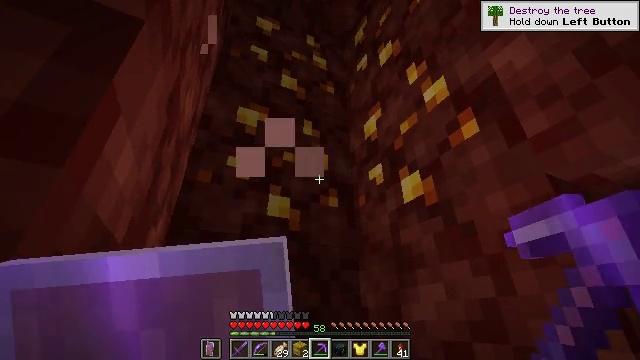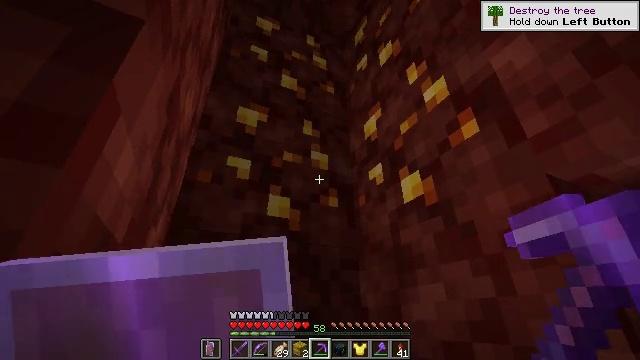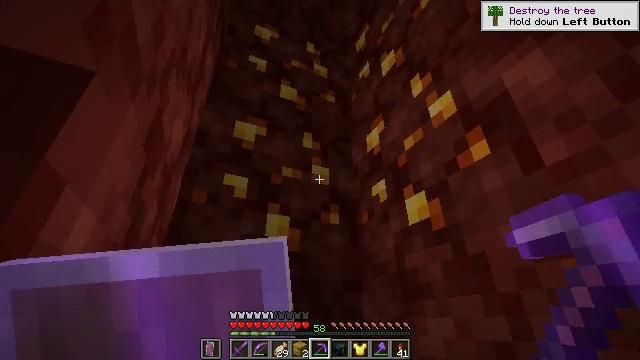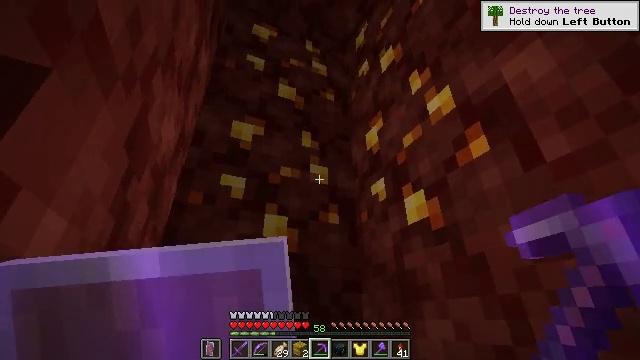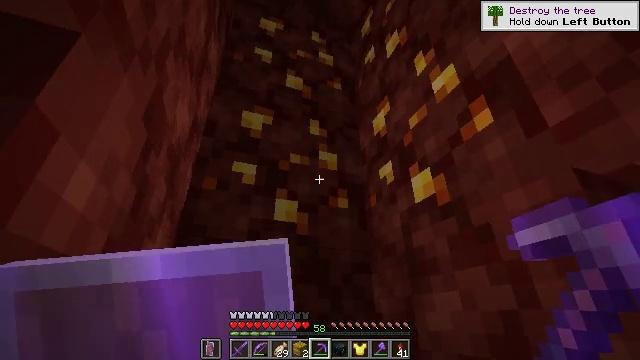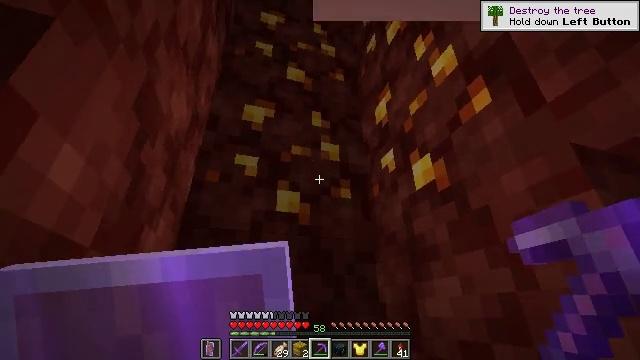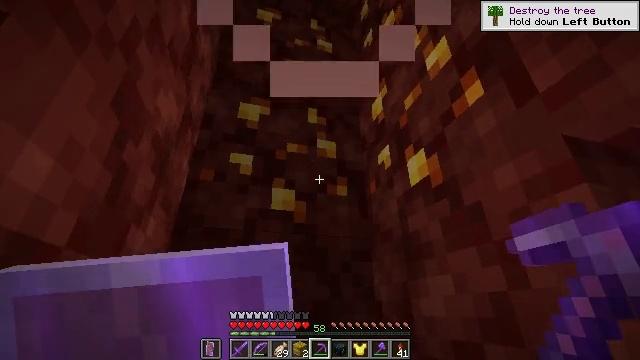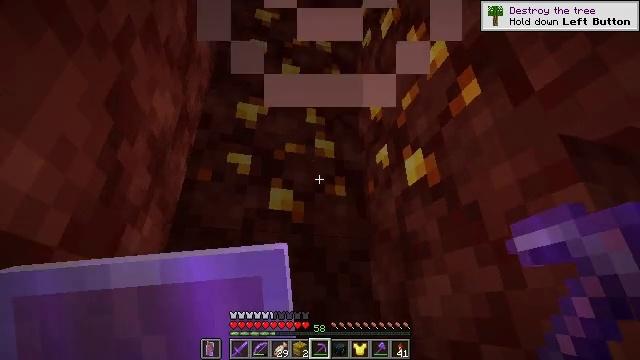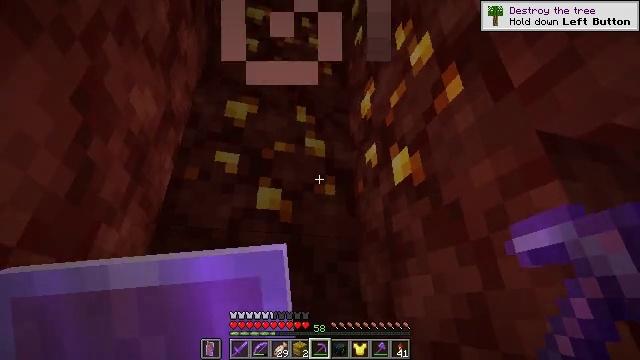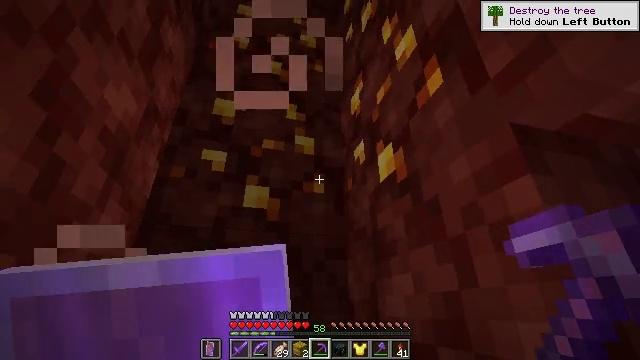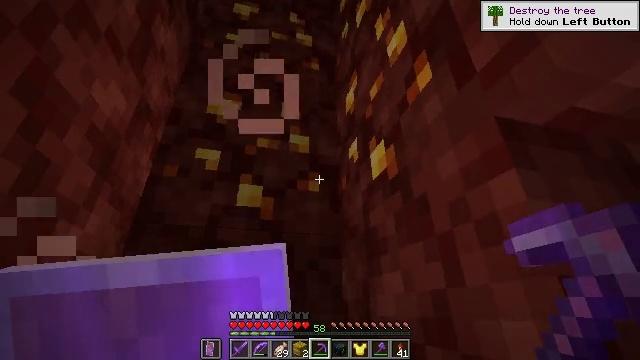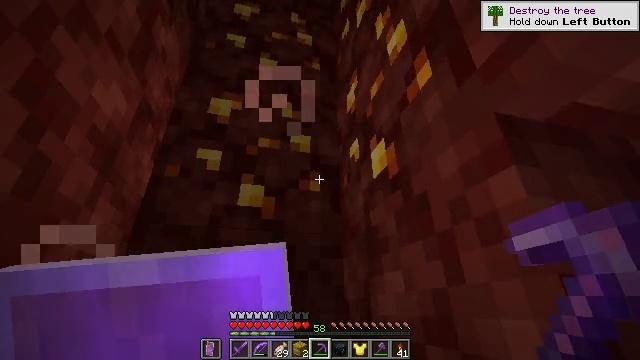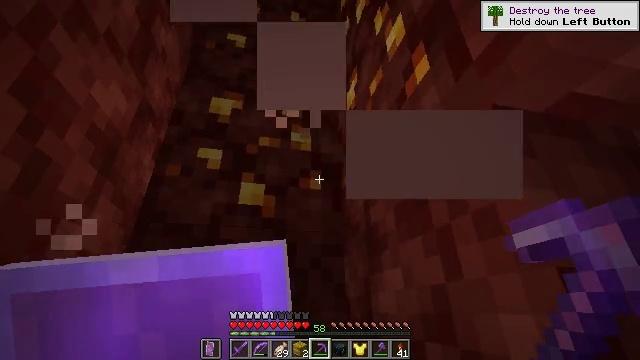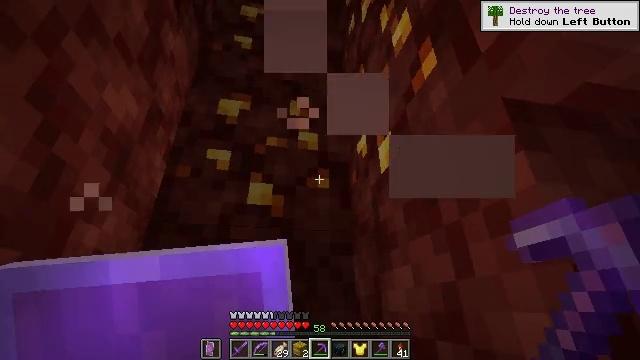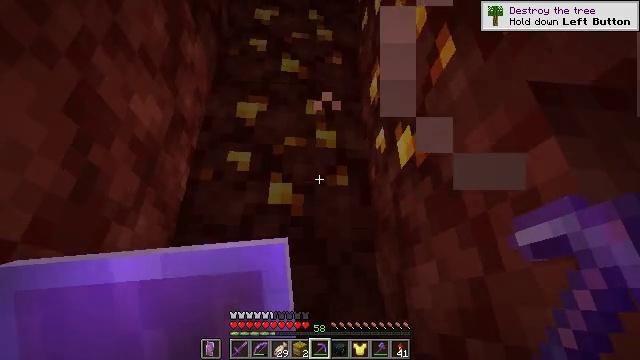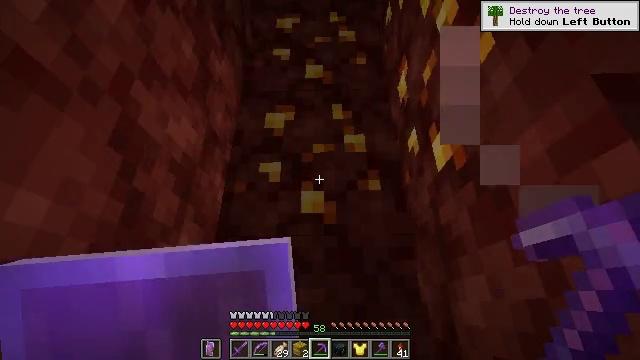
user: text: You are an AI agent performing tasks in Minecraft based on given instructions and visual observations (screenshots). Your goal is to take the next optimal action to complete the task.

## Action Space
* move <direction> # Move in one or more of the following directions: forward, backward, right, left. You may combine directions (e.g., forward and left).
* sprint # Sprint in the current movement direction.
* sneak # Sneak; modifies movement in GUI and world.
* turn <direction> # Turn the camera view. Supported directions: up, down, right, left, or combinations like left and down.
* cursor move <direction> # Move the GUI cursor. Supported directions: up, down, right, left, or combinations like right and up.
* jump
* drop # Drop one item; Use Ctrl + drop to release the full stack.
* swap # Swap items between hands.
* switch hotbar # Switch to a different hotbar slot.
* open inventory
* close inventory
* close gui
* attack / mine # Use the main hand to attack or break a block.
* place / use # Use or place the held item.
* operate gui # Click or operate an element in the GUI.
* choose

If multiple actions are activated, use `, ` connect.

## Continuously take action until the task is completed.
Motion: motion action
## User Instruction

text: Find and mine nether gold ore.
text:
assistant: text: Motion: no_op
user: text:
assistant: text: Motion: move forward, turn left, jump
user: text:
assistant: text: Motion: move forward, turn left, jump
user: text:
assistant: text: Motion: move forward, turn left, jump
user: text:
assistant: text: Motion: move forward, turn left, jump
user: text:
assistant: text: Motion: move forward, turn left, jump
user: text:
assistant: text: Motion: move forward
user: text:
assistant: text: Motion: move forward
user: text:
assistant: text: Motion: move forward
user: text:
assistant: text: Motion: no_op
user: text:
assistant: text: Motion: no_op
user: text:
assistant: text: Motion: turn left
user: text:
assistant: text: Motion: turn left
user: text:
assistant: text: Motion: turn left
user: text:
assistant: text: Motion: move forward, turn left, jump
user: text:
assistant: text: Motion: move forward, turn left, jump
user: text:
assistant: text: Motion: move forward, jump
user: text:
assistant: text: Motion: move forward, jump
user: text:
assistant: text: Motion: move forward, jump
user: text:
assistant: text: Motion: move forward, jump
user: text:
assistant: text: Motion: move forward, jump
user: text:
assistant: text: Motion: move forward
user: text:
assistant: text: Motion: move forward
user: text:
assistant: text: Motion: move forward, turn right
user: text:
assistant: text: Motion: turn right
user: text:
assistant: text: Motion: turn right
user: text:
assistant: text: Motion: turn right
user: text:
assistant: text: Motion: turn right
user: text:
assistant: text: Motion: attack / mine
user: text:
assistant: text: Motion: attack / mine